Interaction volume radius: 10 \u00c5
Interaction volume height: 25 \u00c5
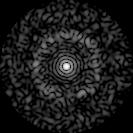
Disorder parameter: 0.8089